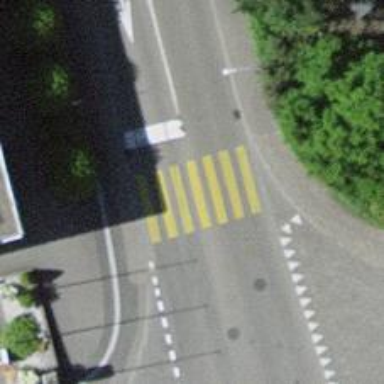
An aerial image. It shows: Zebra crossing on the road.